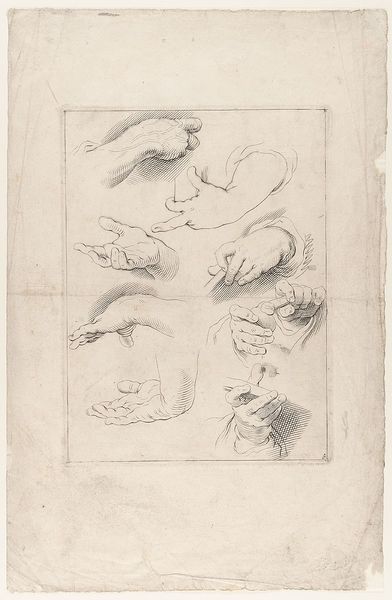
Titel: Handstudie, Blatt 6 aus der Folge 'Fondamenten der Teecken-Konst aerdigh geinvertaert door Abraham Bloemaert'
Künstler: Abraham Bloemaert
Standort: Hamburg
Institution: Museum für Kunst und Gewerbe Hamburg
Schlagwörter: akt, hand, arm, figur, papier, grafik, graphik, fotografie, photographie, druckgraphik, druckgrafik, stich, kupferstich, teile, wasserzeichen, anatomiestudie, handstudie, figurenstudie, zeichenkunst, reproduktionen, druckerzeugnisse, körper, körperteile, körpers, ornamentstich, vorlageblätter